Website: walmart
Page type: cart
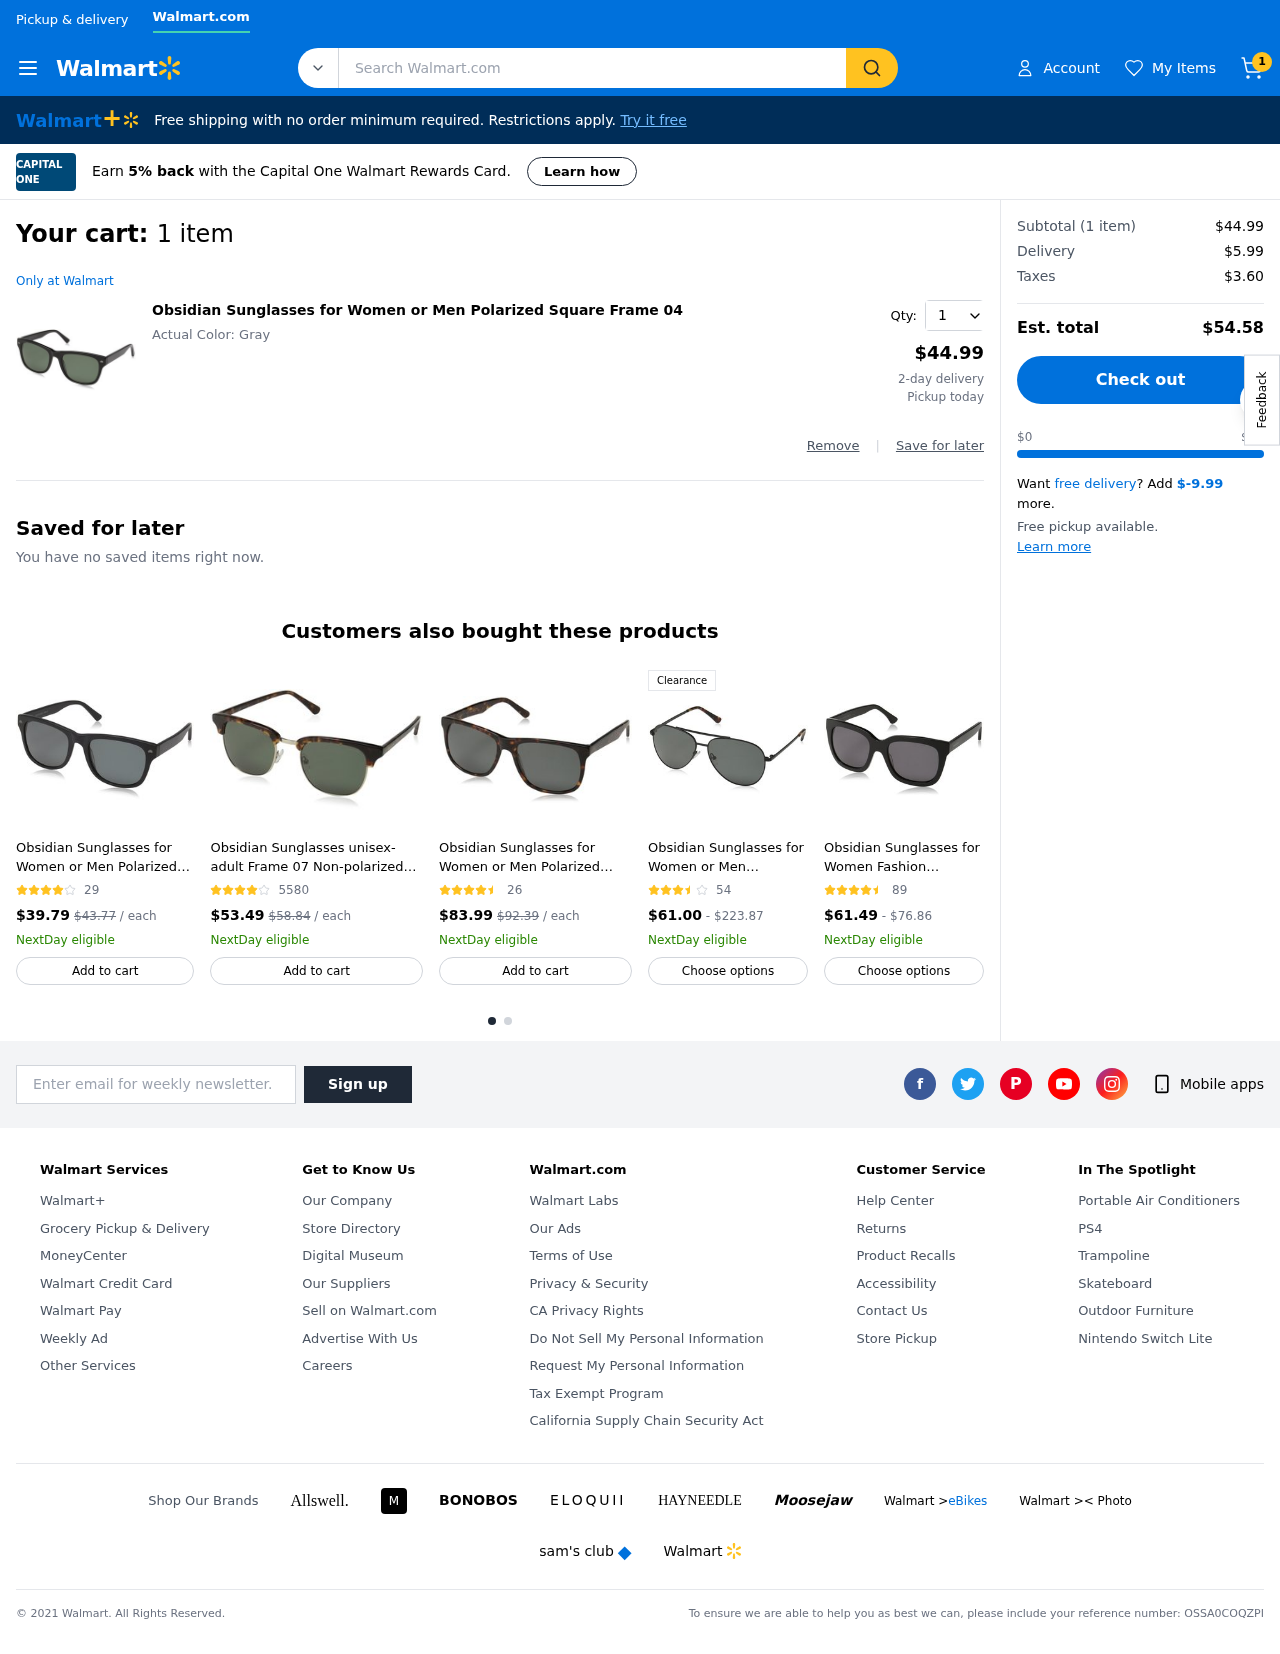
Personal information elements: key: PII_EMAIL
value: henry_vaughan@hotmail.com
Product elements: key: PRODUCT1_NAME
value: Obsidian Sunglasses for Women or Men Polarized Square Frame 04
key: PRODUCT1_PRICE
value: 44.99
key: PRODUCT1_QUANTITY
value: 1
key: PRODUCT2_NAME
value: Obsidian Sunglasses for Women or Men Polarized Square Frame 04, Matte Black, 54 mm
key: PRODUCT2_NUM_RATINGS
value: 29
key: PRODUCT2_PRICE
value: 39.79
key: PRODUCT3_NAME
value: Obsidian Sunglasses unisex-adult Frame 07 Non-polarized Half Frame Browline Rimless Sunglasses Sungl
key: PRODUCT3_NUM_RATINGS
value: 5580
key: PRODUCT3_PRICE
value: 53.49
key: PRODUCT4_NAME
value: Obsidian Sunglasses for Women or Men Polarized Square Oversized Frame 06 , Tortoise, 55 mm
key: PRODUCT4_NUM_RATINGS
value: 26
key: PRODUCT4_PRICE
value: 83.99
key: PRODUCT5_NAME
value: Obsidian Sunglasses for Women or Men Polarized Aviator Frame 01
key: PRODUCT5_NUM_RATINGS
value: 54
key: PRODUCT5_PRICE
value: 61
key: PRODUCT6_NAME
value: Obsidian Sunglasses for Women Fashion Oversized Frame 10, Black, 54 mm
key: PRODUCT6_NUM_RATINGS
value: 89
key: PRODUCT6_PRICE
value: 61.49
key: PRODUCT2_ORIGINAL_PRICE
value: $43.77
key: PRODUCT3_ORIGINAL_PRICE
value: $58.84
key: PRODUCT4_ORIGINAL_PRICE
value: $92.39
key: PRODUCT5_PRICE_MAX
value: $223.87
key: PRODUCT6_PRICE_MAX
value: $76.86
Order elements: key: ORDER_NUM_ITEMS
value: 1
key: ORDER_NUM_ITEMS
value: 1 item
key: ORDER_SUBTOTAL
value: $44.99
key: ORDER_SHIPPING_COST
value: $5.99
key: ORDER_TAX
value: $3.60
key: ORDER_TOTAL
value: $54.58
Search elements: key: HEADER_SEARCH
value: Search Walmart.com